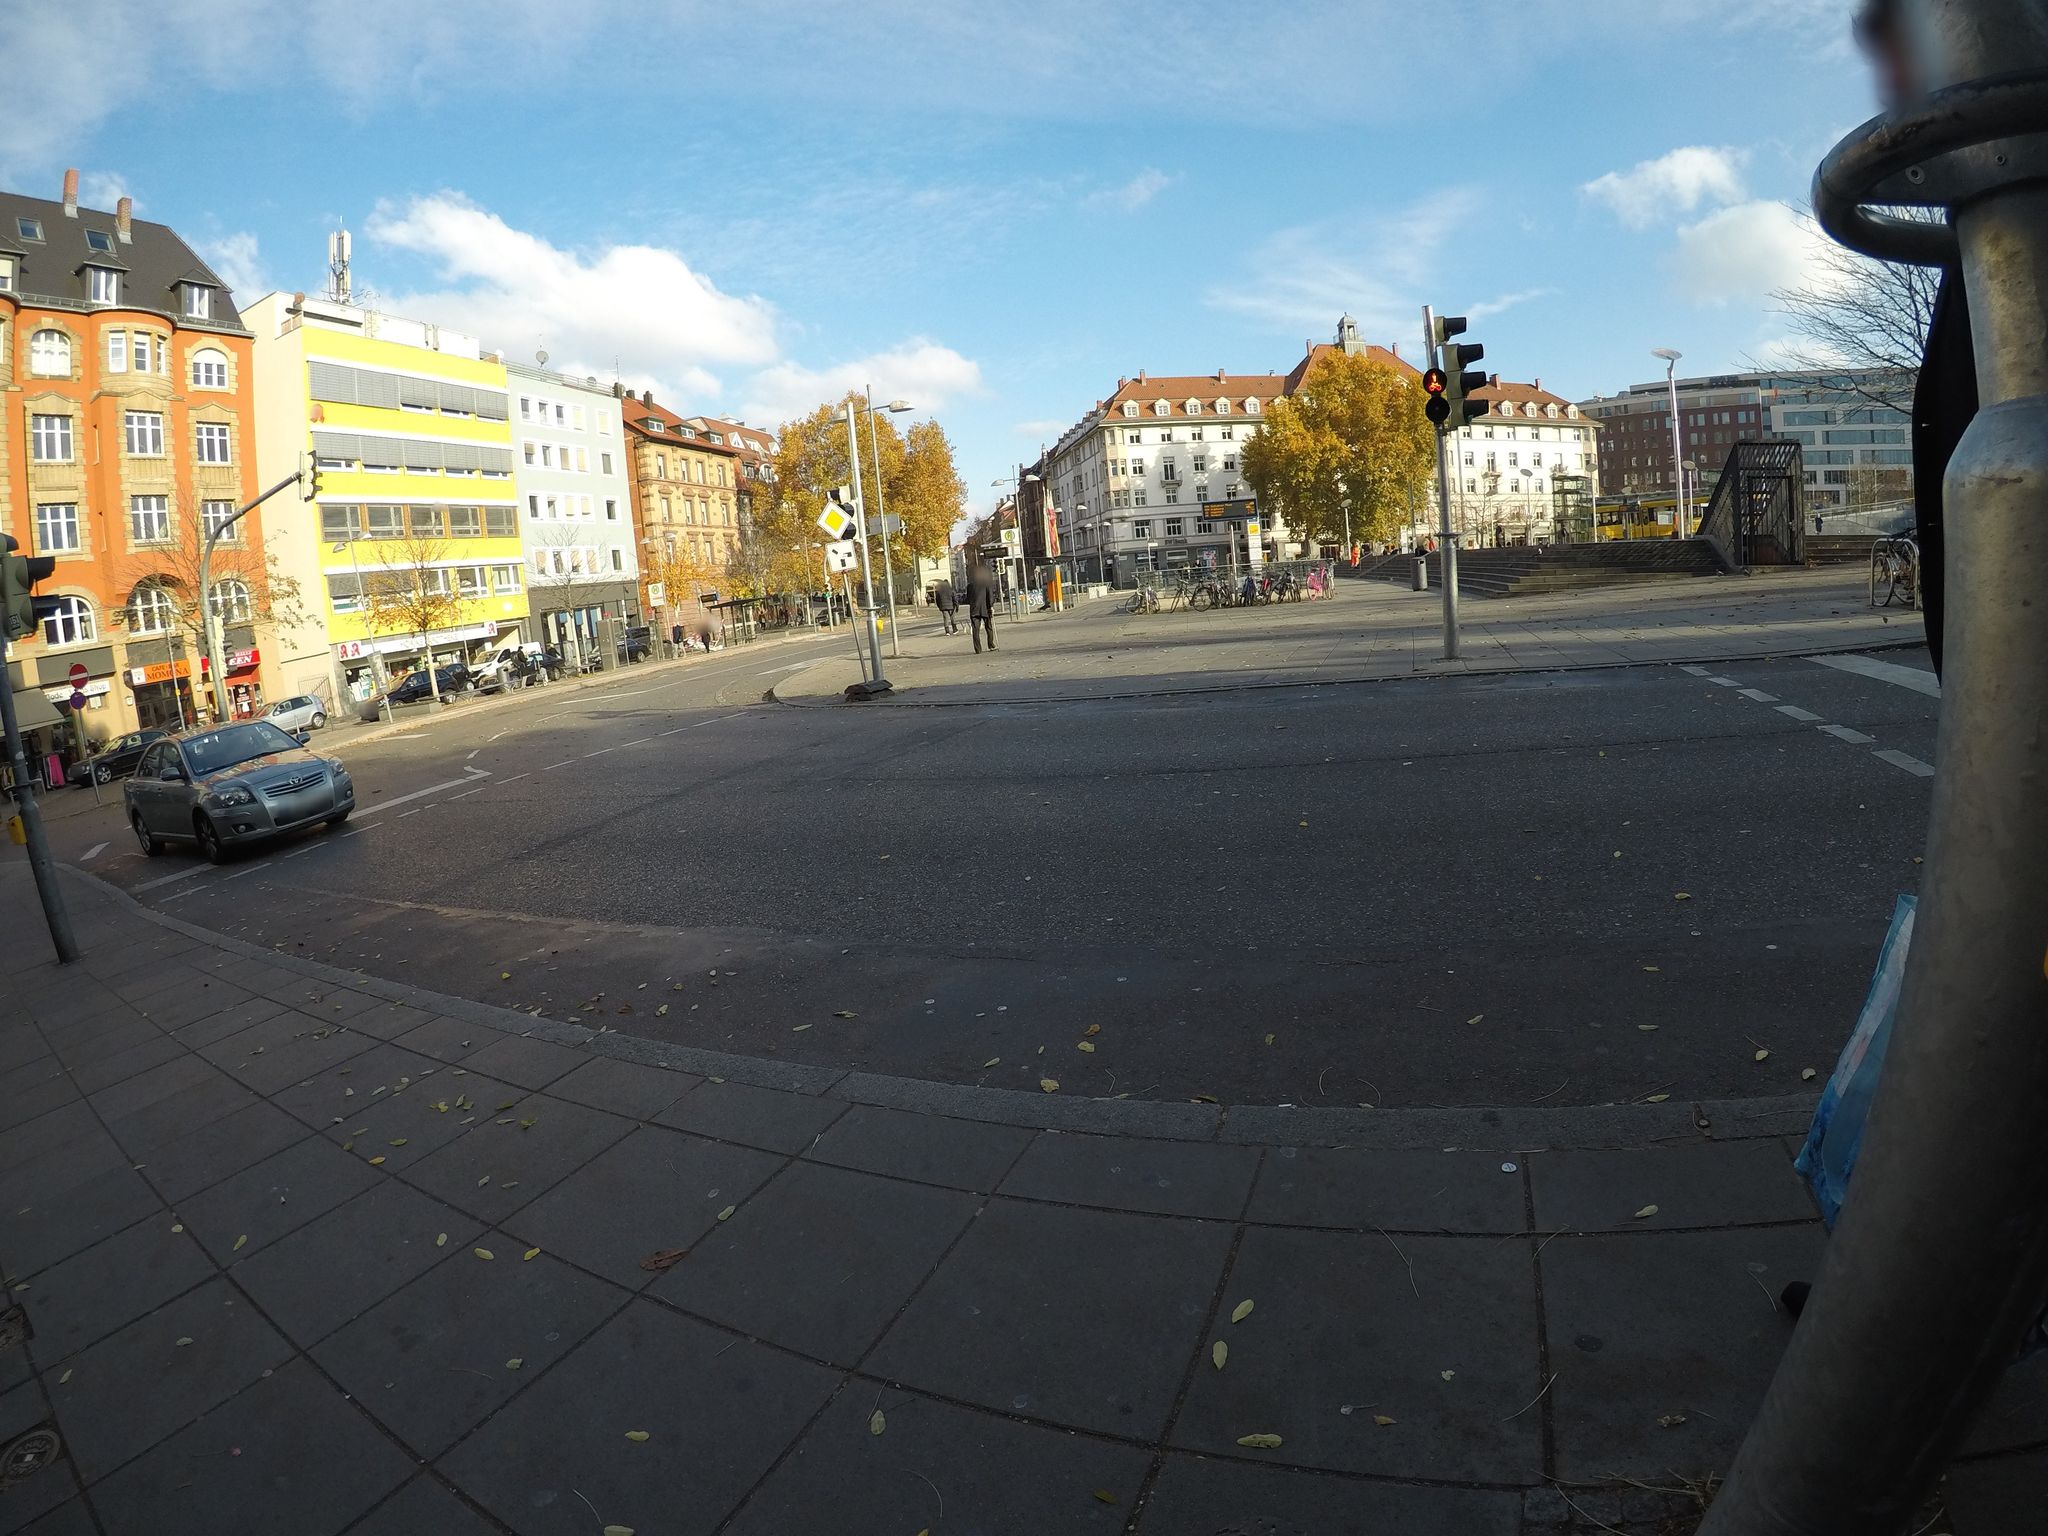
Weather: clear
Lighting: day
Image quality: good
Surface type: walking surface
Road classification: living_street, pedestrian, footway
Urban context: urban centre
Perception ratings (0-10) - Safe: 3.72, Lively: 7.93, Beautiful: 5.97, Boring: 1.42, Depressing: 3.08, Wealthy: 7.71